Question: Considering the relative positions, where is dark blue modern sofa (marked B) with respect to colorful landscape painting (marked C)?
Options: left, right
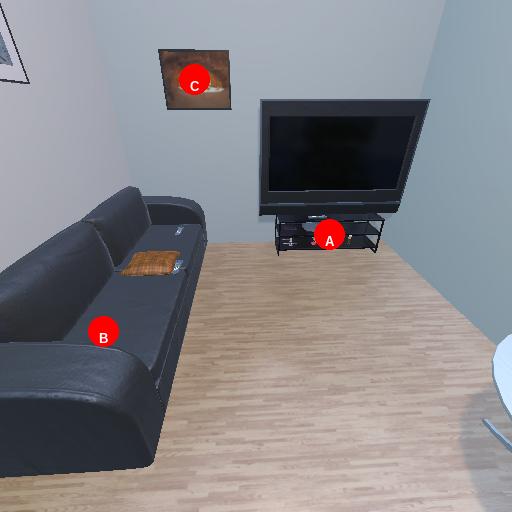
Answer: left